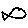
Label: fish